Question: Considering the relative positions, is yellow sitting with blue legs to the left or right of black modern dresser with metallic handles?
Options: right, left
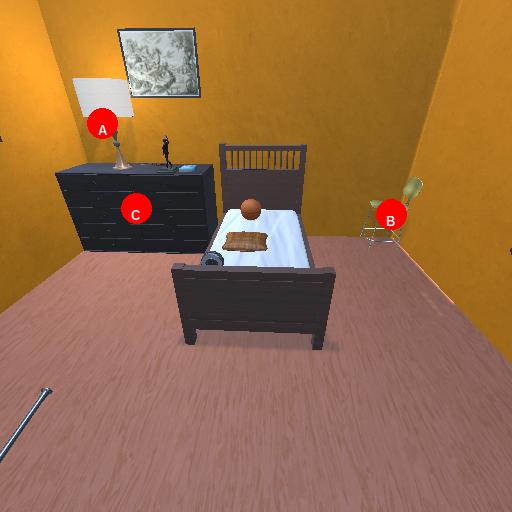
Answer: right